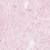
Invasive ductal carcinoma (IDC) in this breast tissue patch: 0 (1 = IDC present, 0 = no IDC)